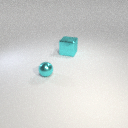
small cyan metal sphere to the left of large cyan metal cube